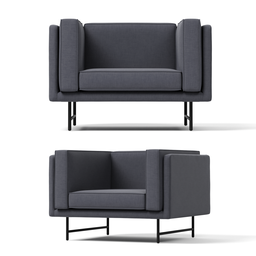
Label: furniture